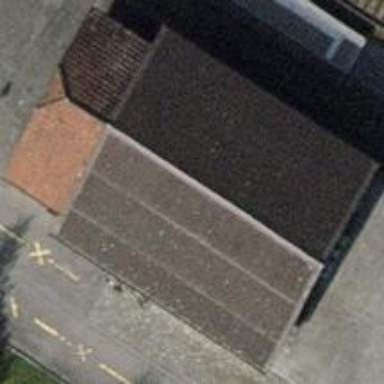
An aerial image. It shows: Transportation building.